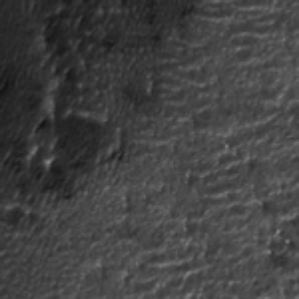
Label: frost